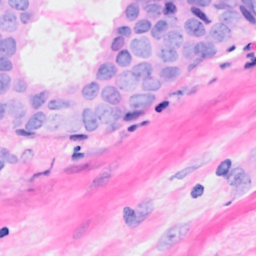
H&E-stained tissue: Breast